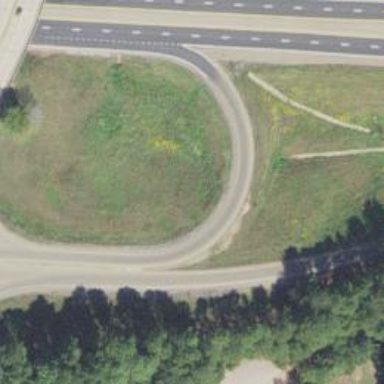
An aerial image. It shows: Trunk link highway.